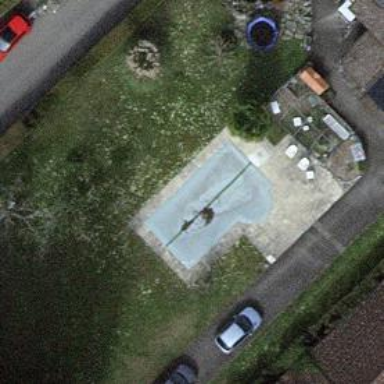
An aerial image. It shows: Swimming pool located in leisure land.